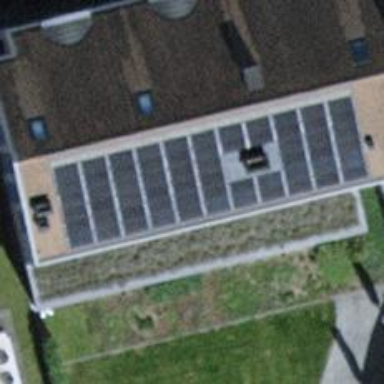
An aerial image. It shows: Small solar photovoltaic panel generator installed on roof.